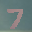
Label: 7